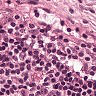
Metastatic tissue present: no